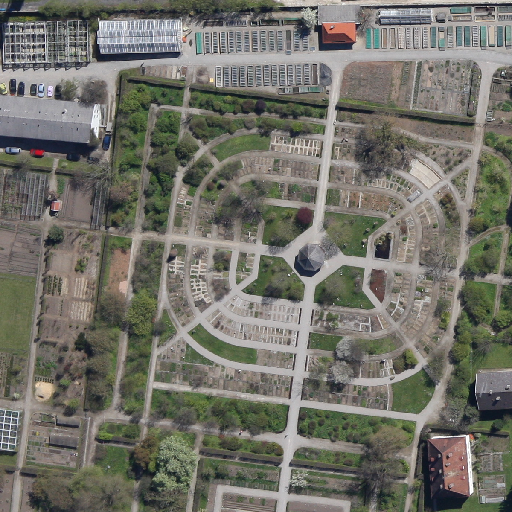
Referring expression: vehicle